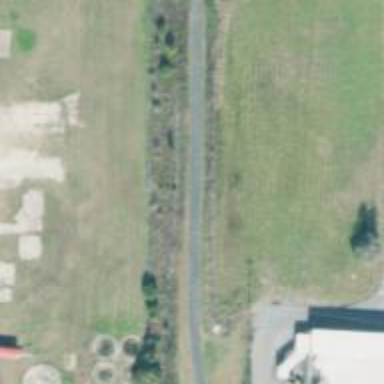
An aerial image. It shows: Asphalt cycleway running alongside abandoned railway.